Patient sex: M
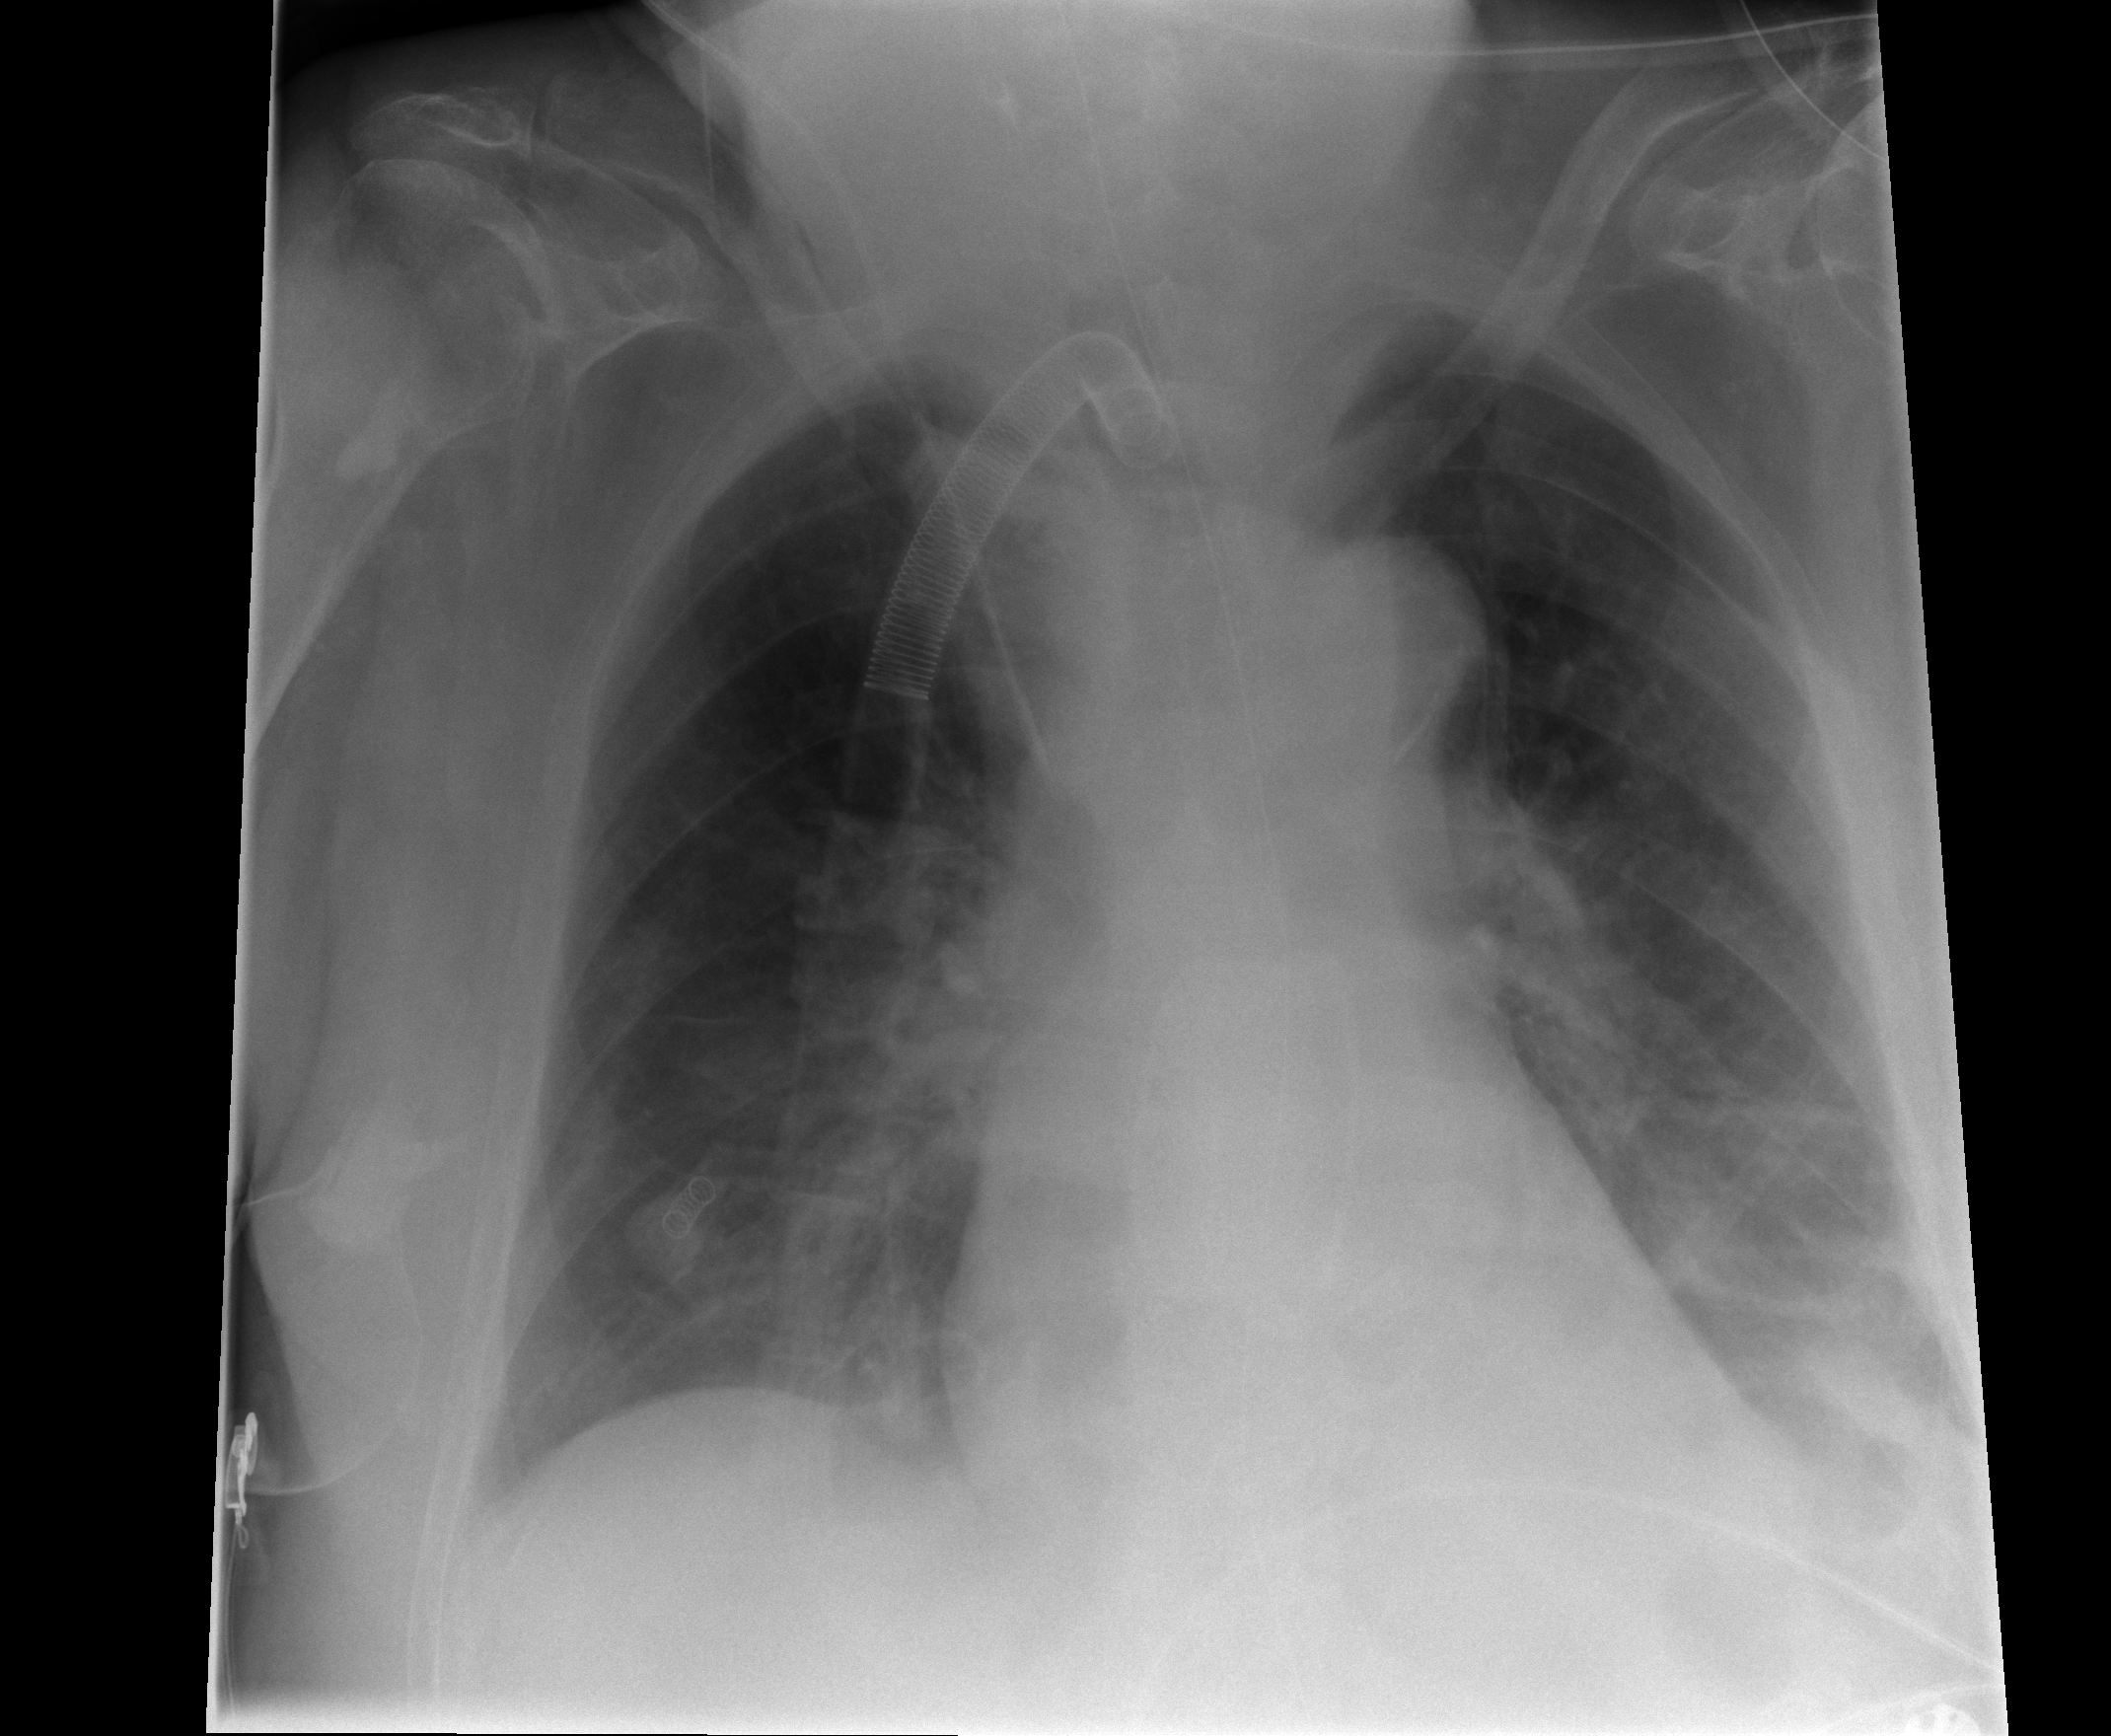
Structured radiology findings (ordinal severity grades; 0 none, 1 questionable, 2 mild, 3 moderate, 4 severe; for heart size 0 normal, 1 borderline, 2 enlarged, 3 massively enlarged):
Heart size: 0
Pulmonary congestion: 2
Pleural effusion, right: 0
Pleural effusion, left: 2
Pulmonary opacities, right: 0
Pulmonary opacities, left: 0
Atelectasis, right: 0
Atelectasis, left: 3